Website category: jobs
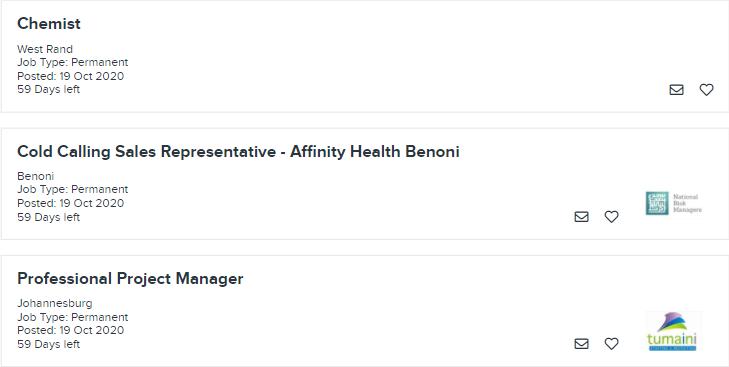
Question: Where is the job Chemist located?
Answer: West Rand

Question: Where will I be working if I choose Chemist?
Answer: West Rand

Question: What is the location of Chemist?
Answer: West Rand

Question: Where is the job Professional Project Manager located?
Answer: Johannesburg

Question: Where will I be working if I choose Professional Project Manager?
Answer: Johannesburg

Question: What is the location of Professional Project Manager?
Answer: Johannesburg

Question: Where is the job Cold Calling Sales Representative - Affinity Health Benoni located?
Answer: Benoni

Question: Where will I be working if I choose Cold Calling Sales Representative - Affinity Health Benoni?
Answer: Benoni

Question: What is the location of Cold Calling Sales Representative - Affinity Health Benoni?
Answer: Benoni

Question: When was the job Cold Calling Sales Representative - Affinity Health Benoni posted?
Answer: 19 Oct 2020

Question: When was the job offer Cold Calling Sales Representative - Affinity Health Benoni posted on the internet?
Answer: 19 Oct 2020

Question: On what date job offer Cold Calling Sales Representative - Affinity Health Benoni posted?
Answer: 19 Oct 2020

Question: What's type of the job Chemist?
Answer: Job Type: Permanent

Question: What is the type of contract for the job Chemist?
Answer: Job Type: Permanent

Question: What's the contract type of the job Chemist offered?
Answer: Job Type: Permanent

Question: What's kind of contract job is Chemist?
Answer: Job Type: Permanent

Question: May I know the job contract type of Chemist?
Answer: Job Type: Permanent

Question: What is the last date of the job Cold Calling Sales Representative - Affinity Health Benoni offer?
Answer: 59 Days left

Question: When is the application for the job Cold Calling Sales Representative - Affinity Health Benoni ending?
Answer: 59 Days left

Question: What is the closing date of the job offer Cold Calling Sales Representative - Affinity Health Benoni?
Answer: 59 Days left

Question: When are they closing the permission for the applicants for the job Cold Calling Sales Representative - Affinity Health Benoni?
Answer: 59 Days left

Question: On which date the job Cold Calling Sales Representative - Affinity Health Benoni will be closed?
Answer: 59 Days left

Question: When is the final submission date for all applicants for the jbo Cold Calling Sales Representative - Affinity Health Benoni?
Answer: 59 Days left

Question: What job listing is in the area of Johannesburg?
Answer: Professional Project Manager

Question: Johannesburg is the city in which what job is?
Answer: Professional Project Manager

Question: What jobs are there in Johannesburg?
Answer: Professional Project Manager

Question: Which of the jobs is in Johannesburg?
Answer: Professional Project Manager

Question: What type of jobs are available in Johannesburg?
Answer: Professional Project Manager

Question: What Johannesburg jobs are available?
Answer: Professional Project Manager

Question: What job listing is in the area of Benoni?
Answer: Cold Calling Sales Representative - Affinity Health Benoni

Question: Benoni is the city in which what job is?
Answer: Cold Calling Sales Representative - Affinity Health Benoni

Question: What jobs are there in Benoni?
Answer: Cold Calling Sales Representative - Affinity Health Benoni

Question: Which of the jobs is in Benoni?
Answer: Cold Calling Sales Representative - Affinity Health Benoni

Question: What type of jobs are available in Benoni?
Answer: Cold Calling Sales Representative - Affinity Health Benoni

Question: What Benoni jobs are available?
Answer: Cold Calling Sales Representative - Affinity Health Benoni

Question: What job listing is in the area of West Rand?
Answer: Chemist

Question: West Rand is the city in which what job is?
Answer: Chemist

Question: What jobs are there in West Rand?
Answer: Chemist

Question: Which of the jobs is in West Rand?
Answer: Chemist

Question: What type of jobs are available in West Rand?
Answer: Chemist

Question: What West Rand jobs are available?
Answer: Chemist